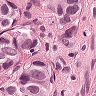
Metastatic tissue present: yes